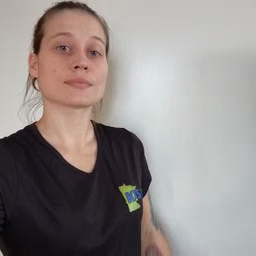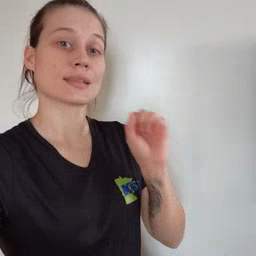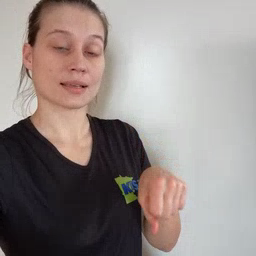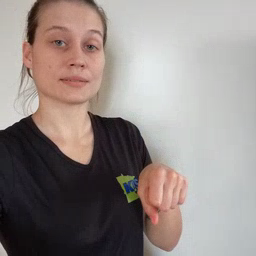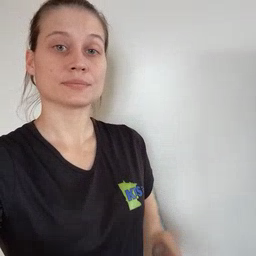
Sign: can